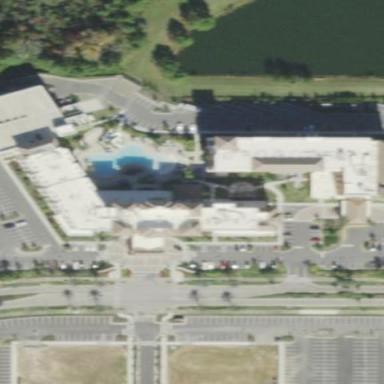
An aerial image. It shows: Hotel building.